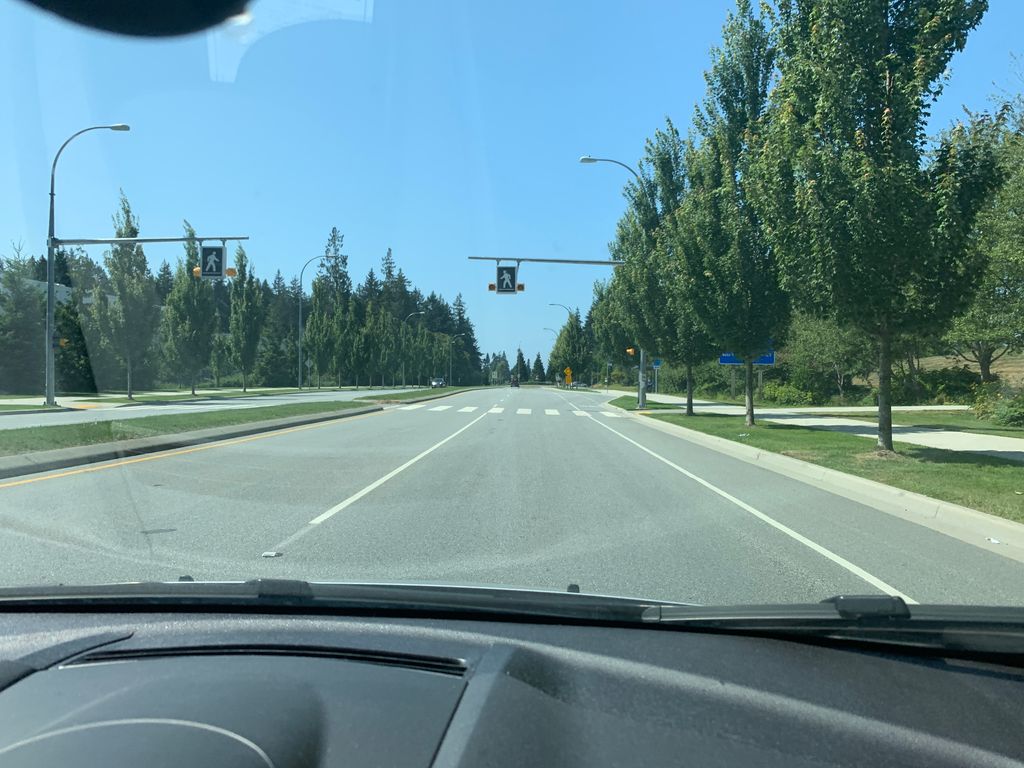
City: vancouver